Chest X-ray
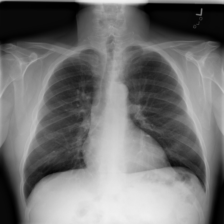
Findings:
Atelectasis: negative
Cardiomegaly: negative
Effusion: negative
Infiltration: negative
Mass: negative
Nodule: negative
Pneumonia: negative
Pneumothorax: negative
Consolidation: negative
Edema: negative
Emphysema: negative
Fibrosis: negative
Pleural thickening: negative
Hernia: negative